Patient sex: M
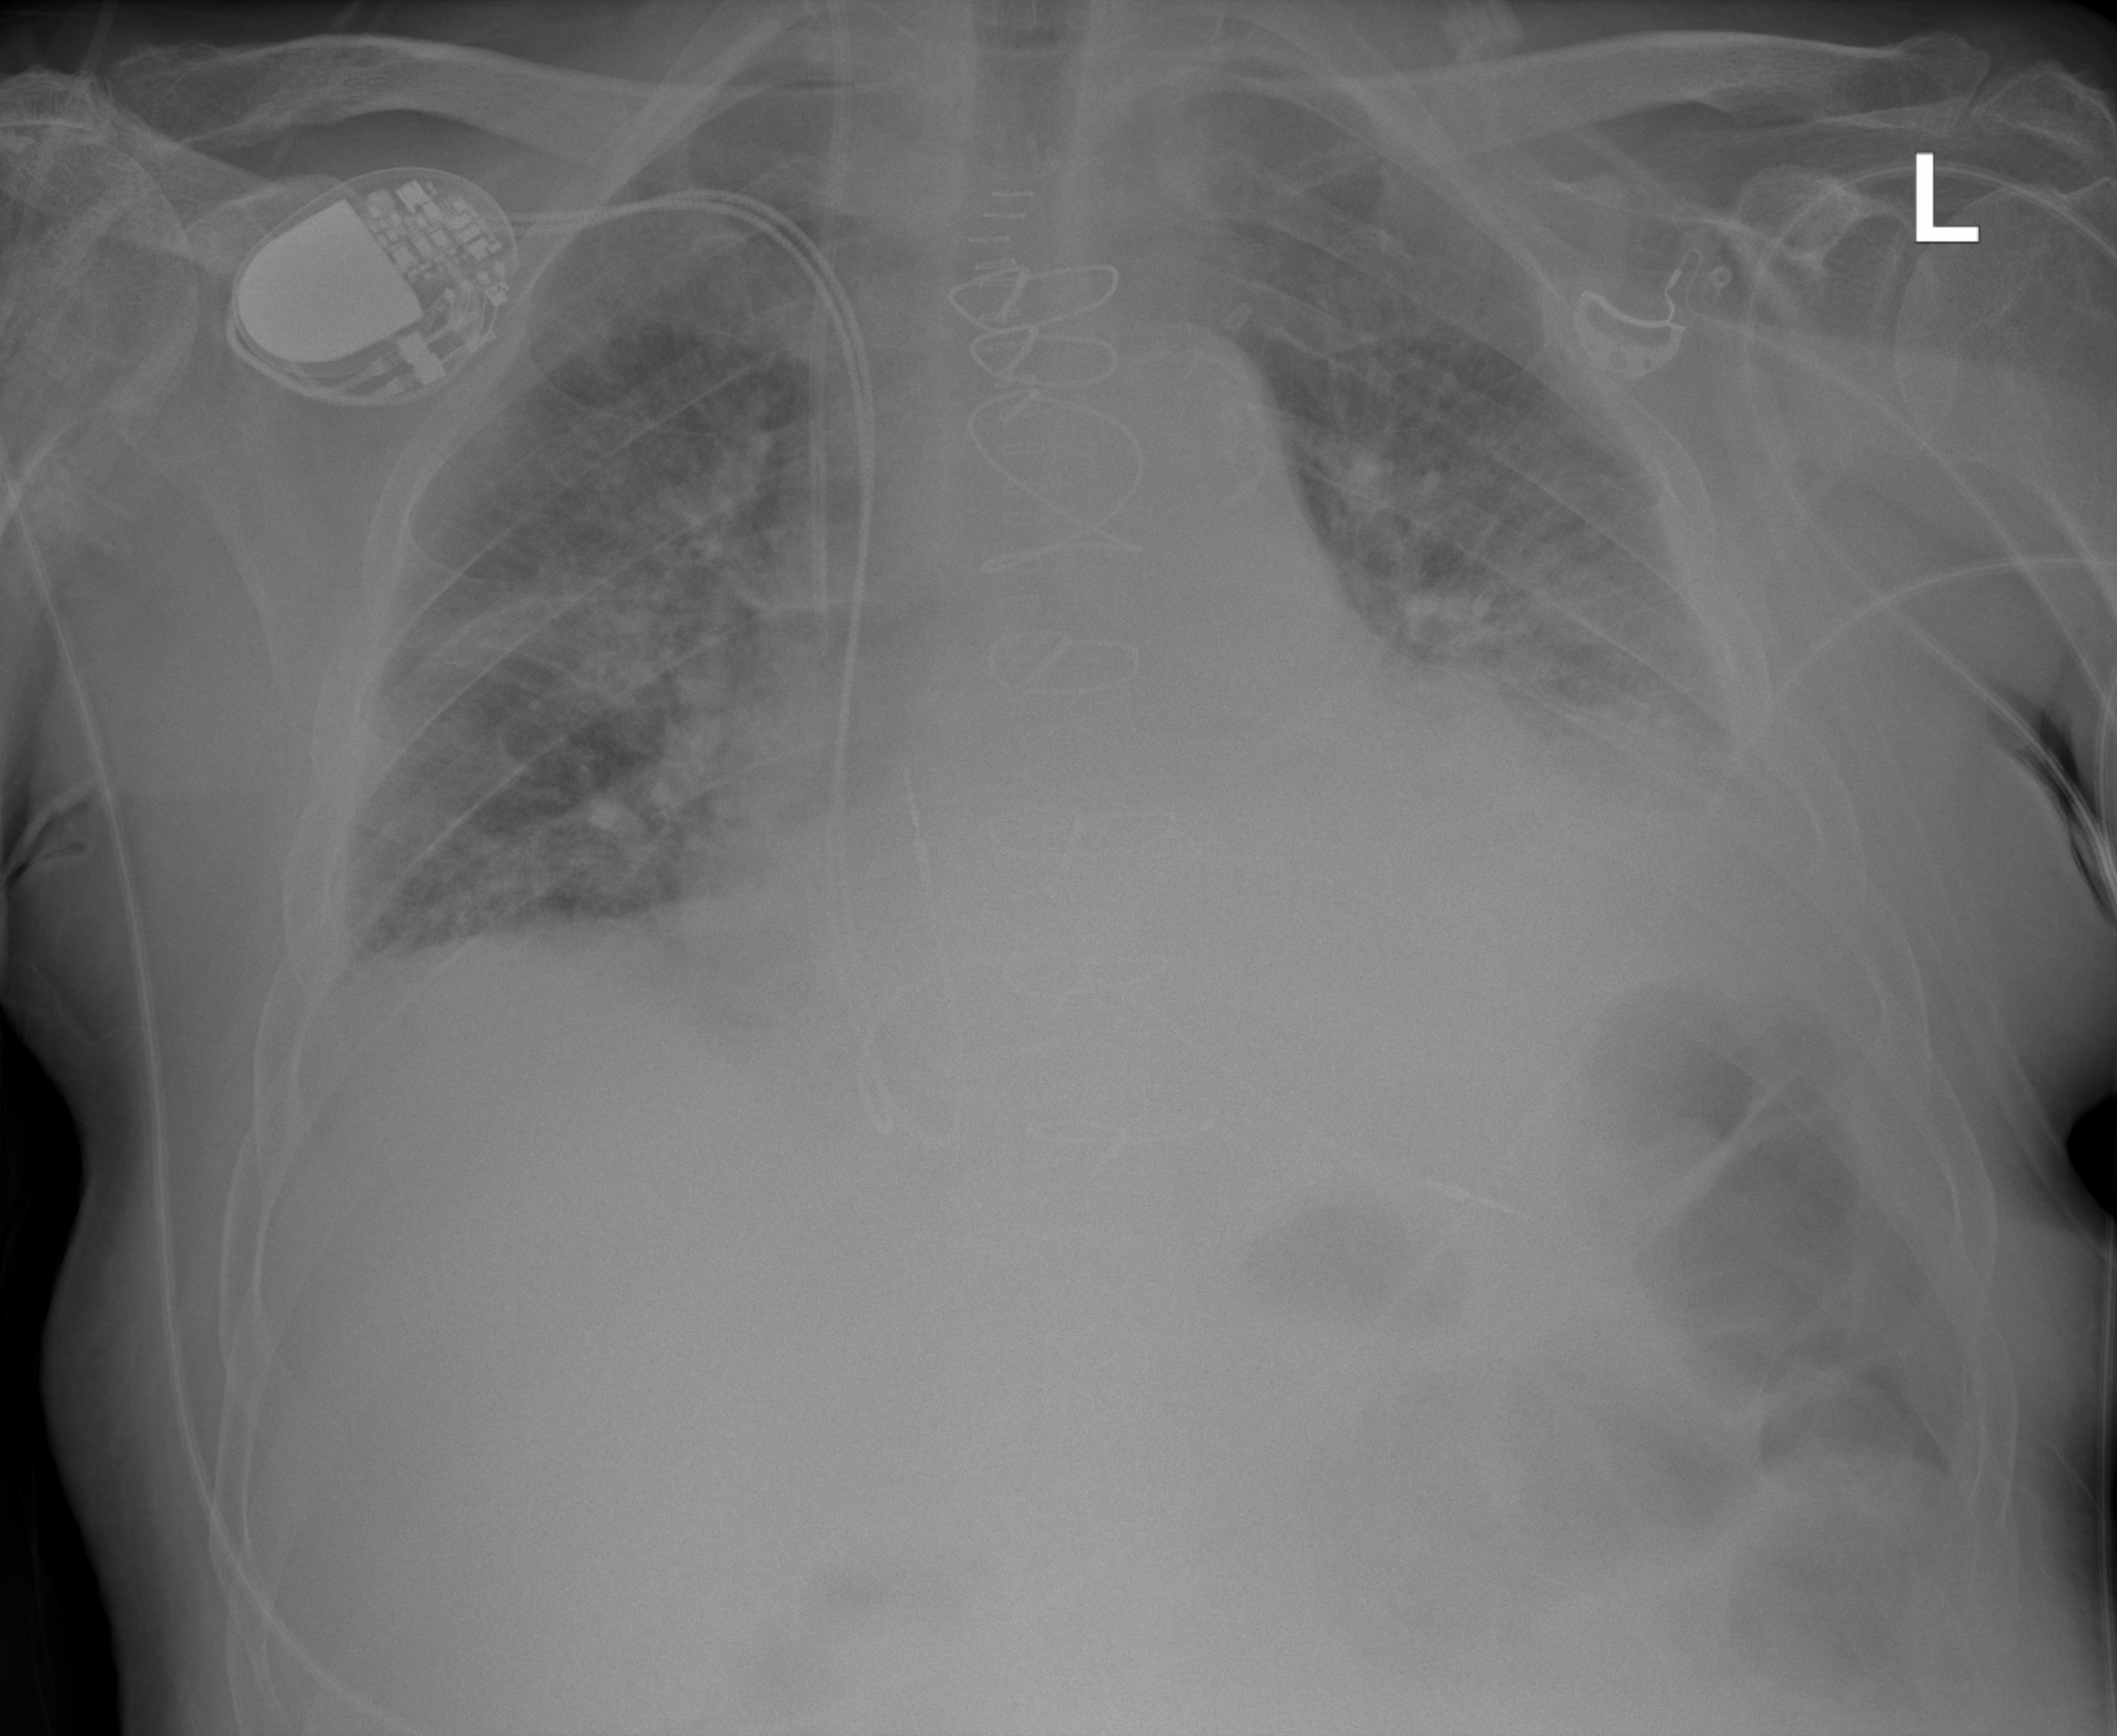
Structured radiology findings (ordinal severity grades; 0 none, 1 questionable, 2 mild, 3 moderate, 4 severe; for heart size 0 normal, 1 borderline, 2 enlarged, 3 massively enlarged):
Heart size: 0
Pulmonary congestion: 2
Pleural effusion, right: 2
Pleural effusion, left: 2
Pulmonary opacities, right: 2
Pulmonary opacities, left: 2
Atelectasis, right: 2
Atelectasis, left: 2